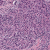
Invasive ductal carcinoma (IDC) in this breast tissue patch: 1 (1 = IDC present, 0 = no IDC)